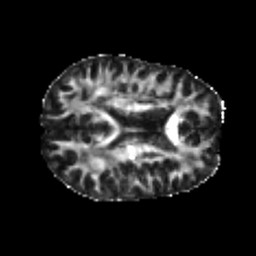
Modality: FA
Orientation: axial
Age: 25
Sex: male
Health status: healthy
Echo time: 0.074 s